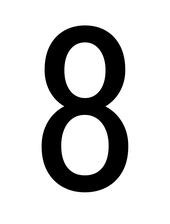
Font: Roboto_Condensed_Regular